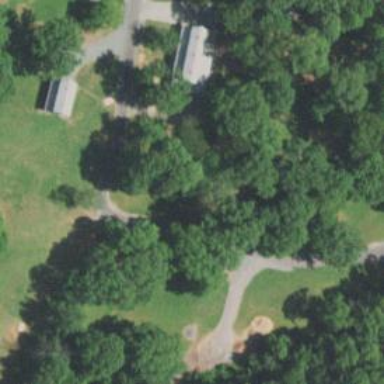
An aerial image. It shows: Disc golf hole.